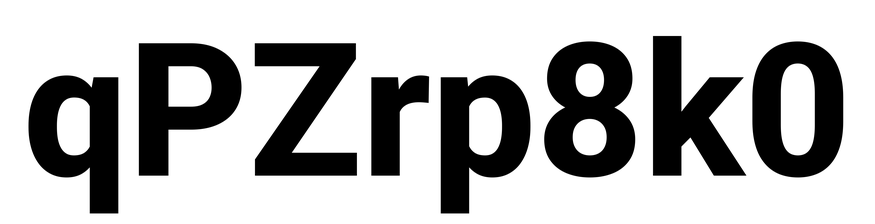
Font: Roboto_ExtraBold